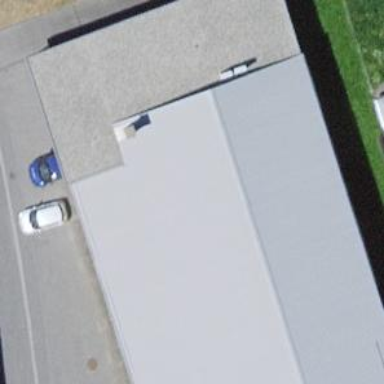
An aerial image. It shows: Retail building.